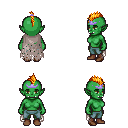
a pixel art fantasy rpg character, female body template, orc, green skin, gray tattered cape, teal pants, light blonde mohawk hairstyle, purple tiara, brown shoes, four views (front, back, left, right), 2x2 character sprite sheet, small pixel art, hard edges, no anti-aliasing